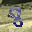
Label: 8